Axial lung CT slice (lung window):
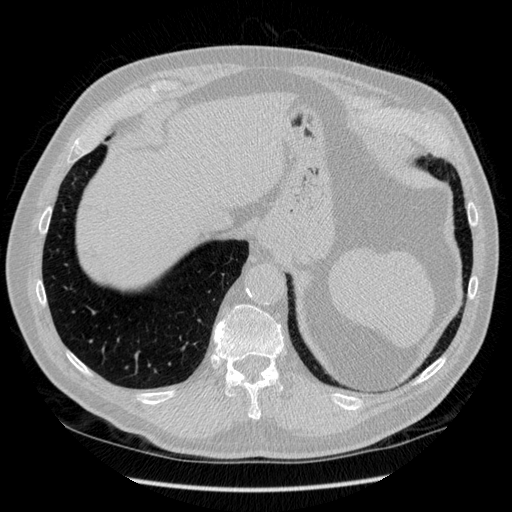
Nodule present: no